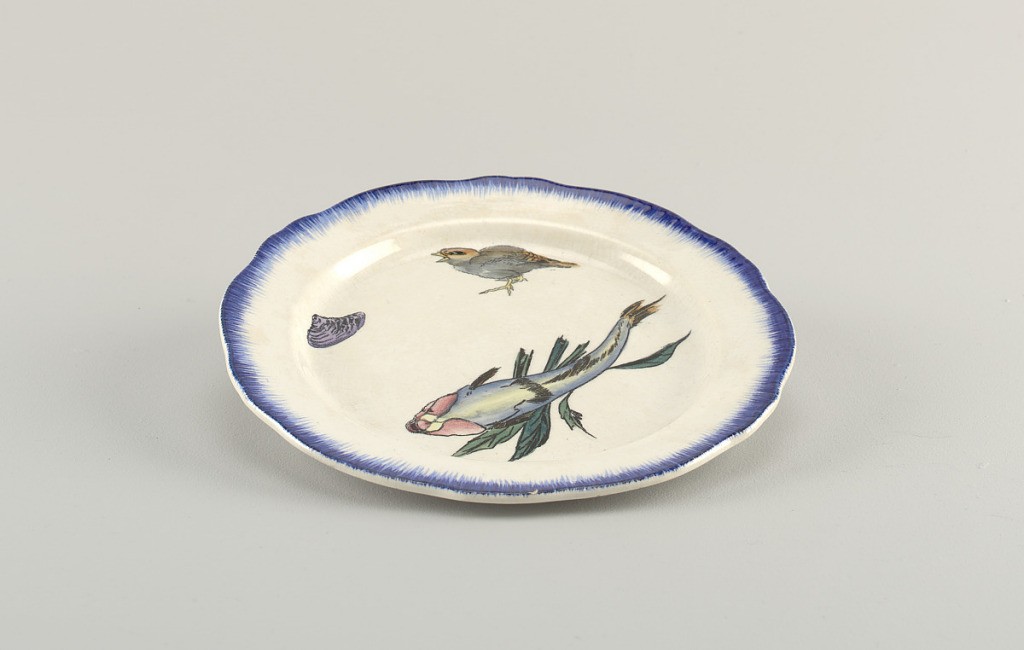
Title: Service Rousseau
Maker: Felix Bracquemond, France, 1833 – 1914
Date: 1866
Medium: Glazed and hand-painted earthenware
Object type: Plate
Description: Plate with fish, bird, and shell, bordered in blue.